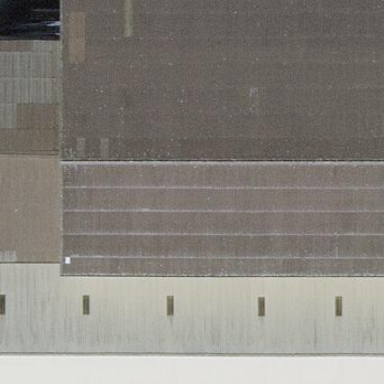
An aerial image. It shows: Industrial building.